Question: I have a mesh network as shown in figure.
Now, I am allocating values to all edges in this sat network. I want to propose in my program that, there are no closed loops in my allocation. For example the constraint for top-left most square can be written as -
'E0 = 0 or E3 = 0 or E4 = 0 or E7 = 0', so either of the link has to be inactive in order not to form a loop. However, in this kind of network, there are many possible loops.
For example loop formed by edges - 'E0, E3, E7, E11, E15, E12, E5, E1'.
Now my problem is that I have to describe each possible combination of loop which can occur in this network. I tried to write constraints in one possible formula, however I was not able to succeed.
Can anyone throw any pointers if there is a possible way to encode this situation?
Just for information, I am using Z3 Sat Solver.

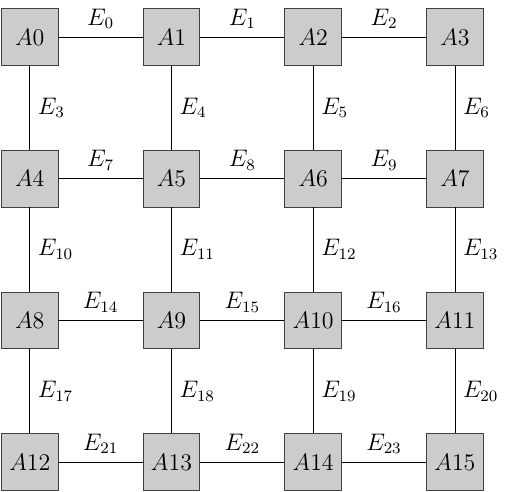
Answer: The following encoding can be used with any graph with 'N' nodes and 'M' edges. It is using '(N+1)*M' variables and '2*M*M' 3-SAT clauses. <URL> with the results of a straight-forward loop finding algorithm.
Disclaimer: This encoding is my ad-hoc solution to the problem. I'm pretty sure that it is correct but I don't know how it compares performance-wise to other encodings for this problem. As my solution works with any graph it is to be expected that a better solution exists that uses some of the properties of the class of graphs the OP is interested in.
I have one variable for each edge. The edge is "active" or "used" if its corresponding variable is set. In my reference implementation the edges have indices '0..(M-1)' and this variables have indices '1..M':
'''
def edge_state_var(edge_idx):
assert 0 <= edge_idx < M
return 1 + edge_idx
'''
Then I have an 'M' bits wide state variable for each edge, or a total of 'N*M' state bits (nodes and bits are also using zero-based indexing):
'''
def node_state_var(node_idx, bit_idx):
assert 0 <= node_idx < N
assert 0 <= bit_idx < M
return 1 + M + node_idx*M + bit_idx
'''
When an edge is active, it links the state variables of the two nodes it connects together. The state bits with the same index as the node must be different on both sides and the other state bits must be equal to their corresponding partner on the other node. In python code:
'''
# which edge connects which nodes
connectivity = [
( 0, 1), # edge E0
( 1, 2), # edge E1
( 2, 3), # edge E2
( 0, 4), # edge E3
...
]
cnf = list()
for i in range(M):
eb = edge_state_var(i)
p, q = connectivity[i]
for k in range(M):
pb = node_state_var(p, k)
qb = node_state_var(q, k)
if k == i:
# eb -> (pb != qb)
cnf.append([-eb, -pb, -qb])
cnf.append([-eb, +pb, +qb])
else:
# eb -> (pb == qb)
cnf.append([-eb, -pb, +qb])
cnf.append([-eb, +pb, -qb])
'''
So basically each edge tries to segment the graph it is part of into a half that is on one side of the edge and has all the state bits corresponding to the edge set to 1 and a half that is on the other side of the edge and has the state bits corresponding to the edge set to 0. This is not possible for a loop where all nodes in the loop can be reached from both sides of each edge in the loop.